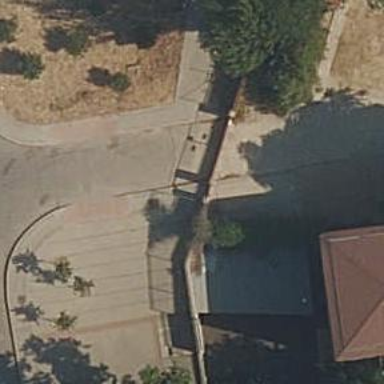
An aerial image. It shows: Gate.